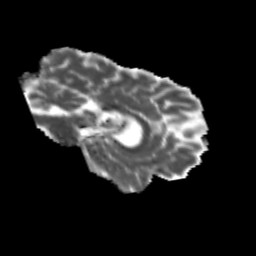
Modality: MD
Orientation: sagittal
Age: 36
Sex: male
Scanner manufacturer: siemens
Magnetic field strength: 3 T
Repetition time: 3.5 s
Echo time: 0.113 s